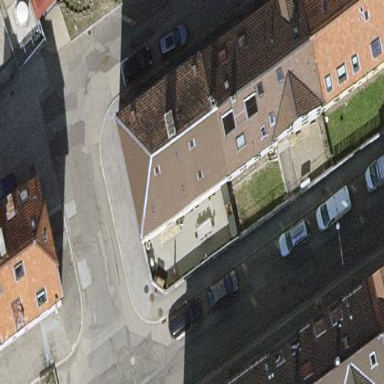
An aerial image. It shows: Apartments building with side-hipped roof shape.